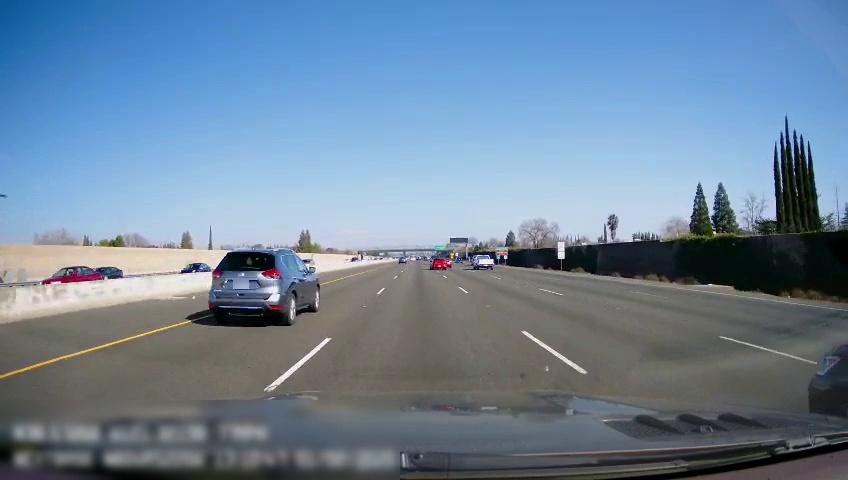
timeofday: Day
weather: Sunny
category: Drivable Space
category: Vehicles | Car
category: Vehicles | Car
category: Vehicles | Car
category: Vehicles | Car
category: Vehicles | Car
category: Vehicles | Car
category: Vehicles | Car
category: Vehicles | SUV
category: Vehicles | Truck
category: Vehicles | SUV
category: Lanes | Alternate Lane
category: Lanes | Current Lane
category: Lanes | Current Lane
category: Lanes | Alternate Lane
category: Lanes | Alternate Lane
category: Traffic | Signs
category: Traffic | Signs